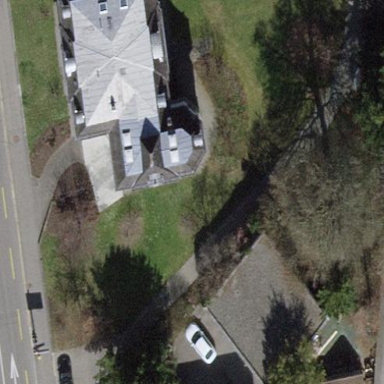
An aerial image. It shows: Building with tiled roof.